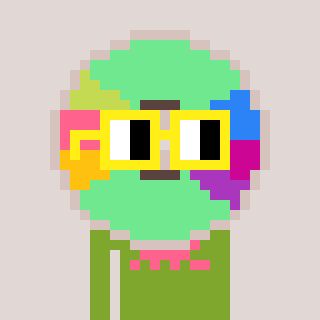
a pixel art character with square yellow glasses, a cd-shaped head and a slimegreen-colored body on a warm background